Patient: sex F, age 40
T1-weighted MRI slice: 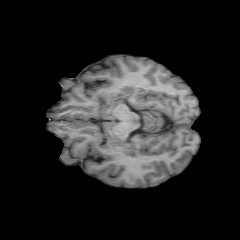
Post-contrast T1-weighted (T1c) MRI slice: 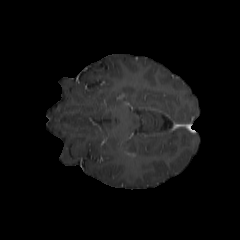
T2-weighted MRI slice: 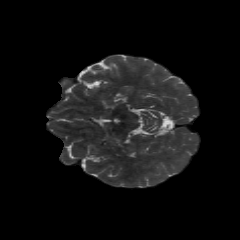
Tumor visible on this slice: no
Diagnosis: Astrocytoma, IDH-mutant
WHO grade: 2